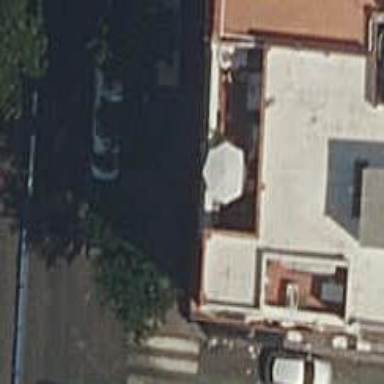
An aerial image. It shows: Restaurant.